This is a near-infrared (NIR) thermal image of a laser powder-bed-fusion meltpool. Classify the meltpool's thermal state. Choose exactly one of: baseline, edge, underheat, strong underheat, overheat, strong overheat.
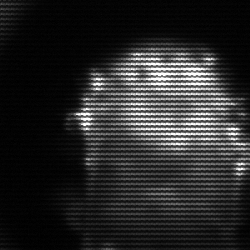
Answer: baseline